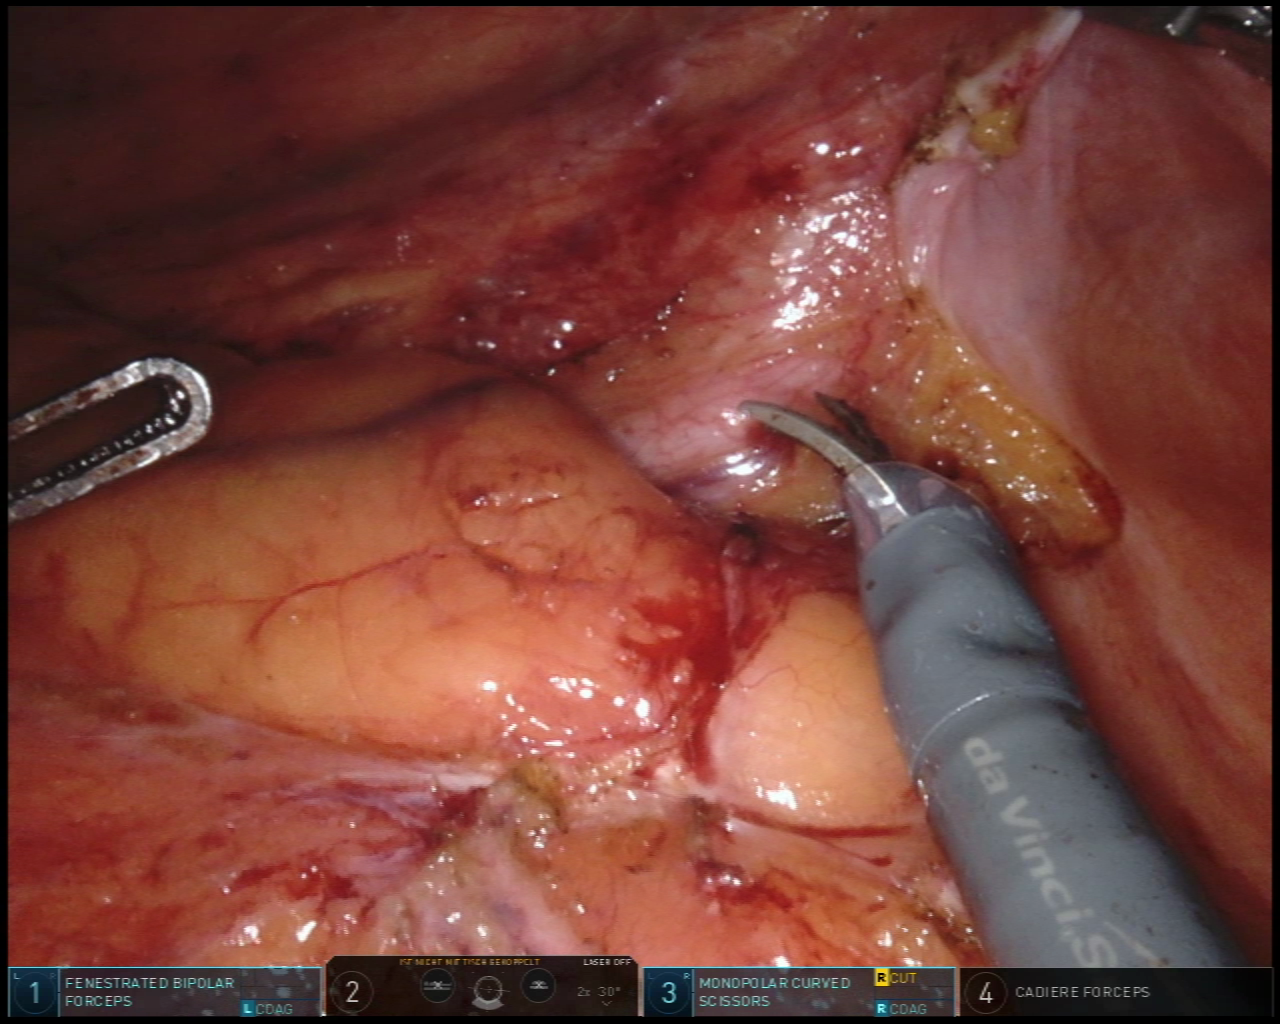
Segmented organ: ureter
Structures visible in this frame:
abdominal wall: yes
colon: no
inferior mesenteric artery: no
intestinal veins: no
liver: no
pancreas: no
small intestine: no
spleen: no
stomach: no
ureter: yes
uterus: no
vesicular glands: no